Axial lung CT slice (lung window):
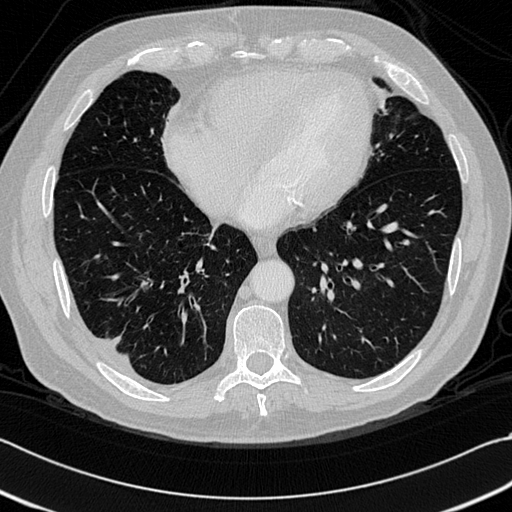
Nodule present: no